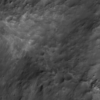
Label: not_dusty